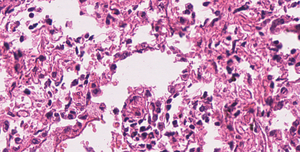
Tumor epithelial tissue: no
Tumor-associated stroma tissue: no
Normal tissue: yes